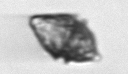
Label: Kryptoperidinium_triquetrum